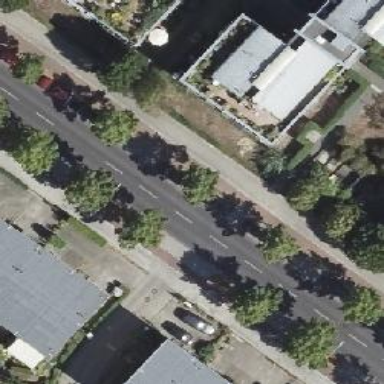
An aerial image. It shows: Tertiary road with asphalt surface and cycle track.